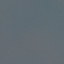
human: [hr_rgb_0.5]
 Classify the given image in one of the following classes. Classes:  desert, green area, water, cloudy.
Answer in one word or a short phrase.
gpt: water